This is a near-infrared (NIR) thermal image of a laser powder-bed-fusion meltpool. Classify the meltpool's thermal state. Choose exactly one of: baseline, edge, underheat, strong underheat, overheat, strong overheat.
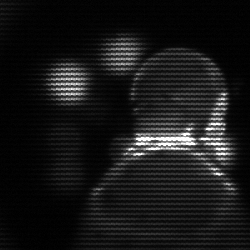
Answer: edge